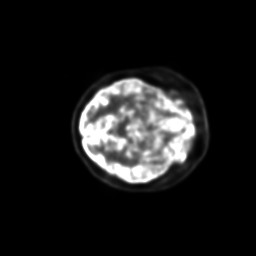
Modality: PET
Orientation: axial
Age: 30
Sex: male
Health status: ill